Question: I've just finished my first game with libgdx and I'm now trying to publish it. I had no problem with the Play Store but it seems to be a little bit more complicated with the App Store.
My problem is that when I'm trying to send the IPA (generated throug gradle command: gradlew ios:createIPA) throug the Application Loader it shows those errors:

I've already checked all the certificate and everything seems to be OK. I've created a clean provisioning profile for distribution and downloaded it.
I've already refreshed my account through XCode and I can see my certificates in and my provisioning profiles in
Thanks for your help !
EDIT:
All the errors except ERROR ITMS-9000 are now gone (my firewall was too strict)
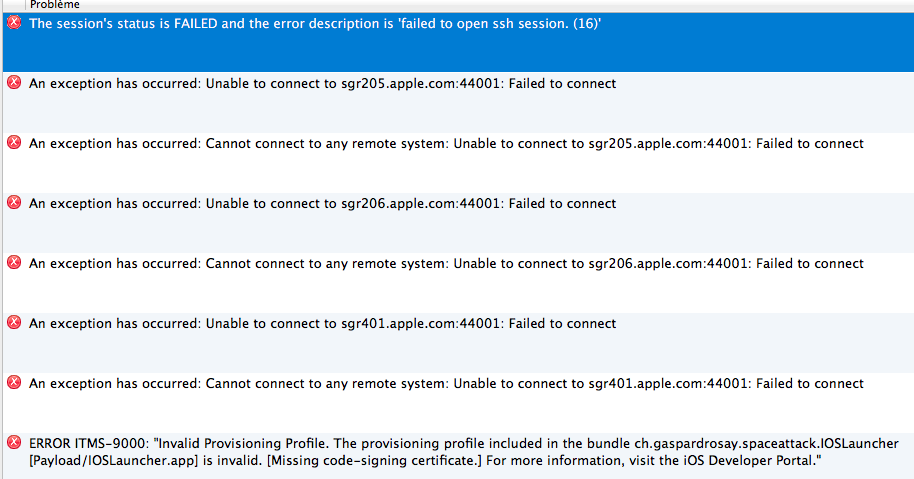
Answer: Ok I found the answer !
Regarding this post: <URL>
I realized that I needed to add this:
'''
robovm {
iosSignIdentity = "iPhone Distribution: XXX xxx (******)"
iosSkipSigning = false
stdoutFifo = ""
stderrFifo = ""
}
'''
in my root build.gradle if I want to sign my ipa...